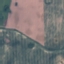
Label: AnnualCrop